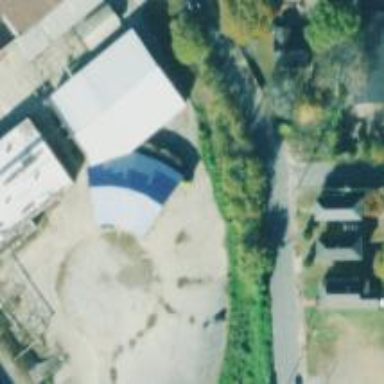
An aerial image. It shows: Yard with abandoned railway tracks. Roundhouse is still standing in the area.